Aerial crown-view tile of a tropical tree (Barro Colorado Island, Panama), acquired 20241014:
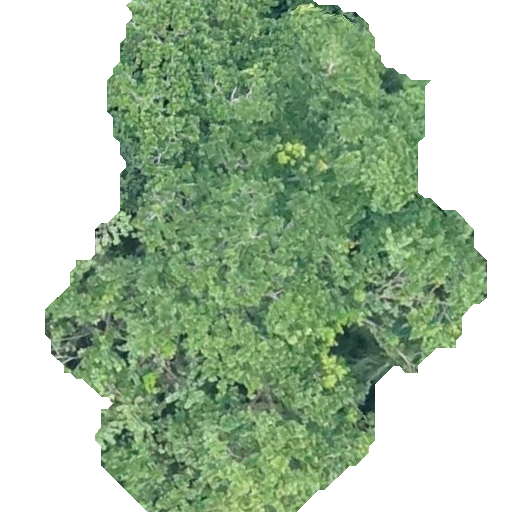
Species: Anacardium excelsum
GBIF accepted scientific name: Anacardium excelsum
Crown area: 253.273 m²